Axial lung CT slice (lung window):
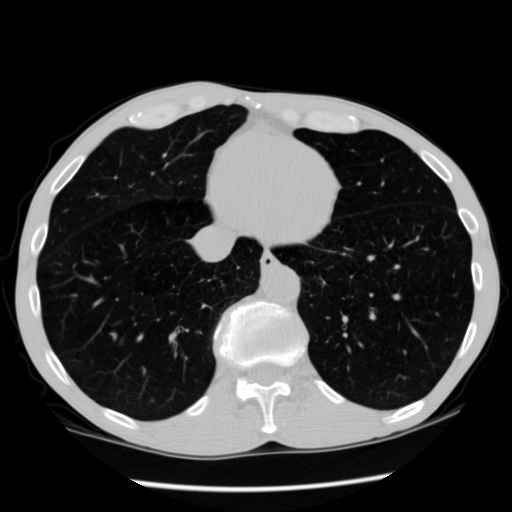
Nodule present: no